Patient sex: F
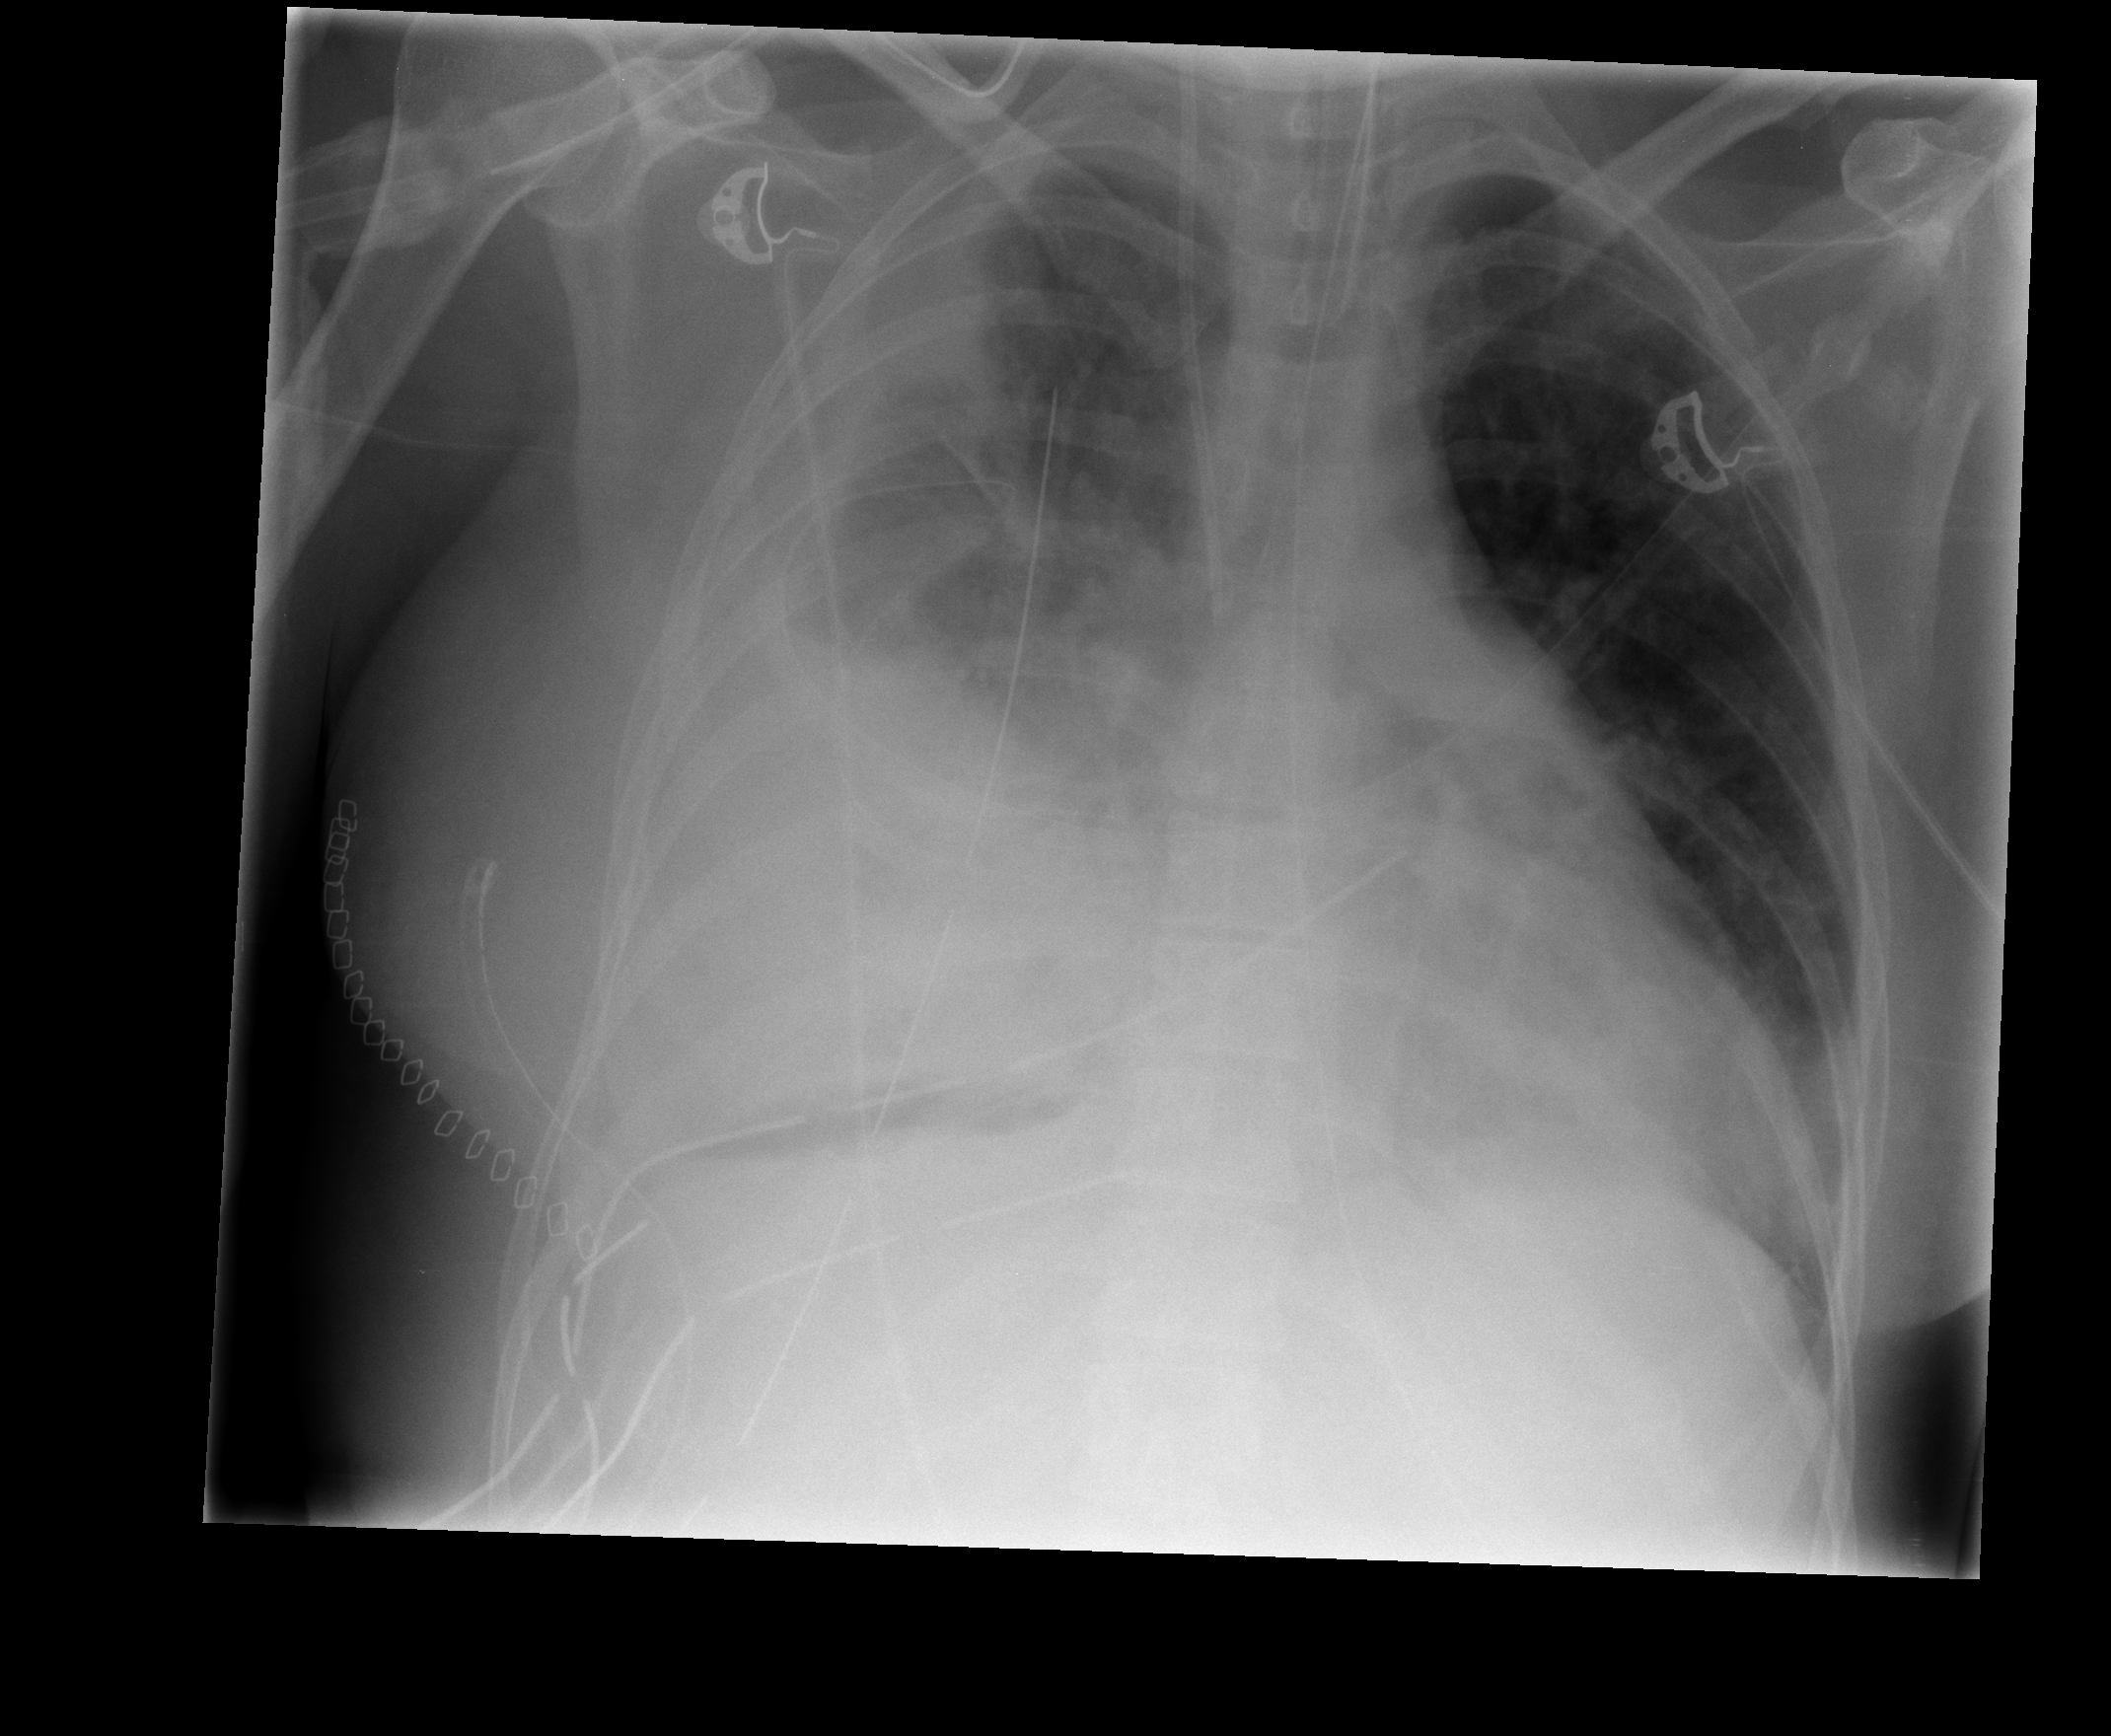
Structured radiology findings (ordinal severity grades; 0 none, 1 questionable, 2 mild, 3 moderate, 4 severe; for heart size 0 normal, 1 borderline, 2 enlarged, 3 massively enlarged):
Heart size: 1
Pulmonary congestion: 2
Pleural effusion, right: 3
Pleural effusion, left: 0
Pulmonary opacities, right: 2
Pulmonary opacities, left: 1
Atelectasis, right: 3
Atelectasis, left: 1